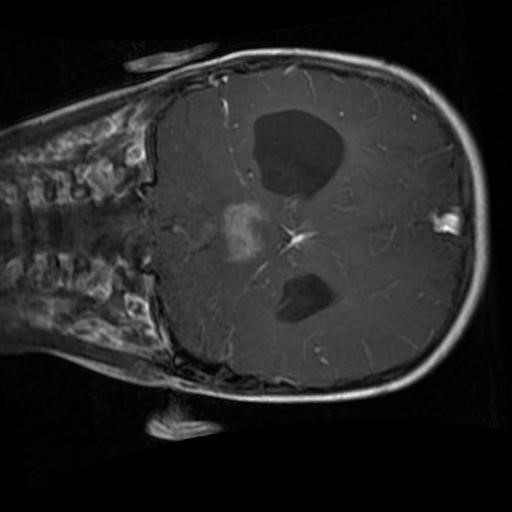
Label: brain_glioma